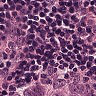
Metastatic tissue present: no